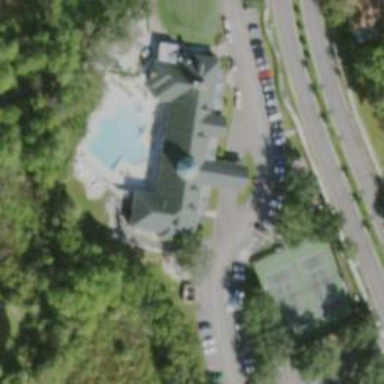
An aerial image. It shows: Clubhouse building associated with golf course.